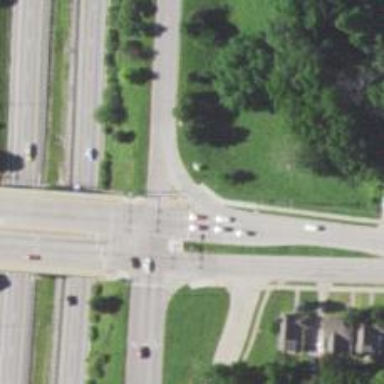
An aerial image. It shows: Asphalt trunk link road.